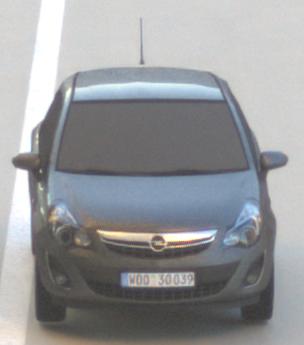
Make: Opel
Model: Corsa 1.2
Detailed model: Corsa (D)
Model produced from: 2011/01
Model produced until: 2014/08
Doors: 3
Color: gray
Road condition: dry road
Daytime: sunrise or sunset
Contrast: medium contrast